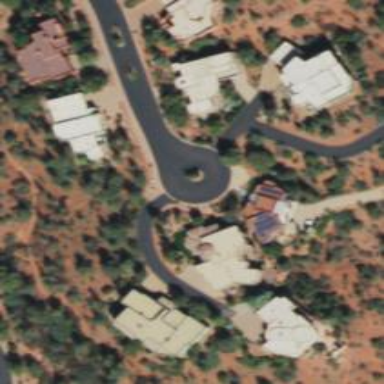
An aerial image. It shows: Turning loop on the road.